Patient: sex M, age 35
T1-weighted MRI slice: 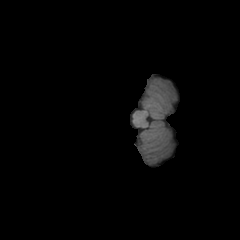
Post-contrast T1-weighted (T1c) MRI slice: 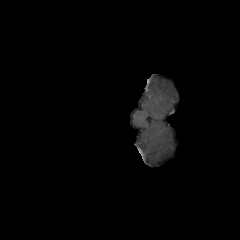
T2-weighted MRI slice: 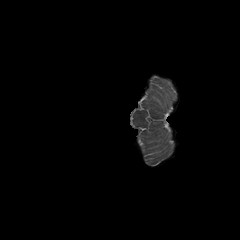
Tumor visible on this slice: no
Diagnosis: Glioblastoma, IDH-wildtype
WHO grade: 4